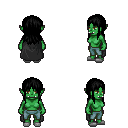
a pixel art fantasy rpg character, female body template, orc, green skin, black cape, teal pants, black unkempt hairstyle, white slippers, four views (front, back, left, right), 2x2 character sprite sheet, small pixel art, hard edges, no anti-aliasing